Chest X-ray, AP view. Patient: 57 years old, sex M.
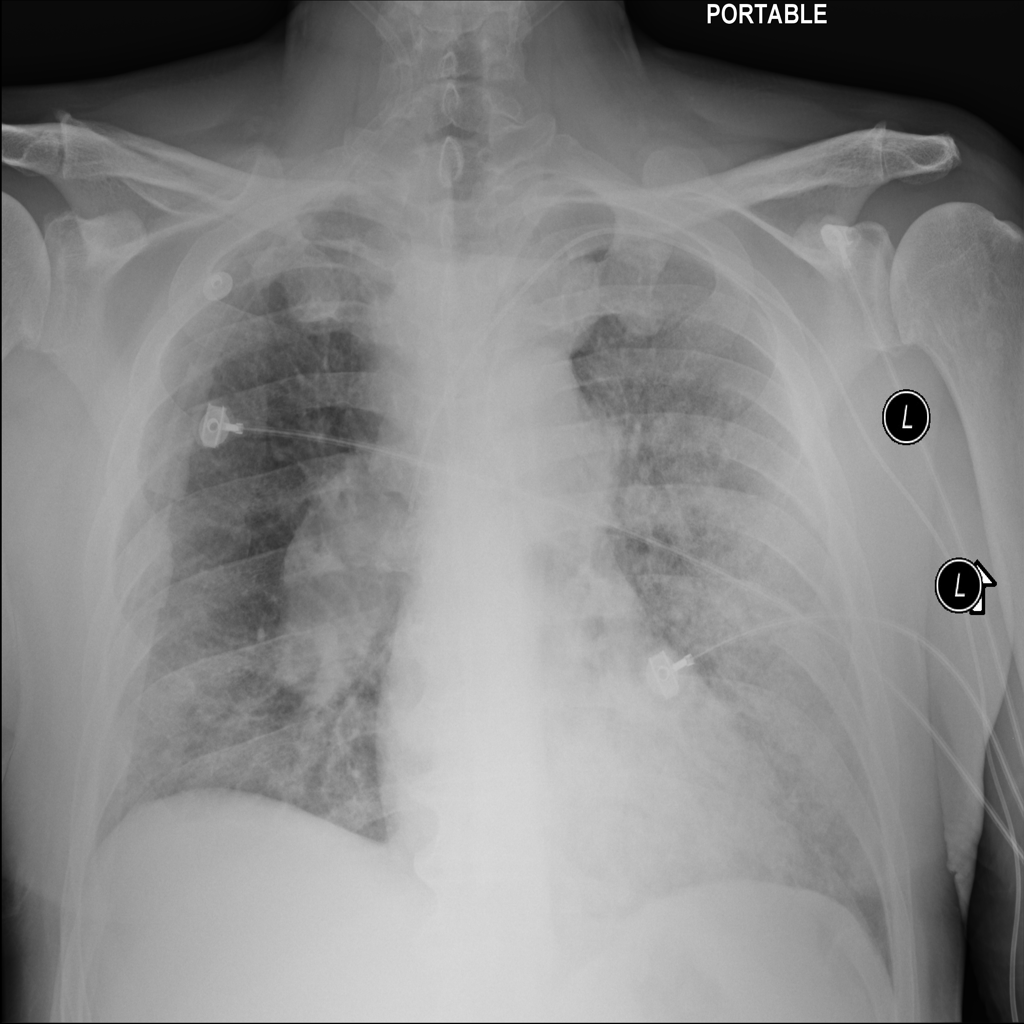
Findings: Infiltration